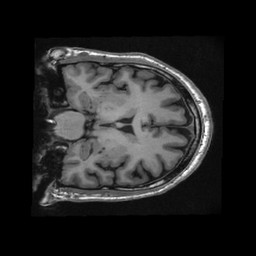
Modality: T1w
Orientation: coronal
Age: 50
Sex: male
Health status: healthy
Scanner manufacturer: ge
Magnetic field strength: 3 T
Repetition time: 0.008412 s
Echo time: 0.003088 s